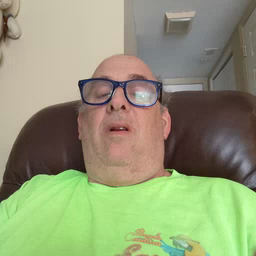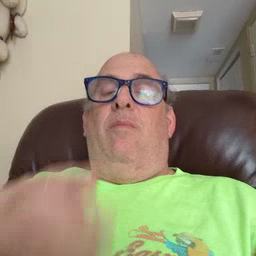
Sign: boat